Interaction volume radius: 10 \u00c5
Interaction volume height: 10 \u00c5
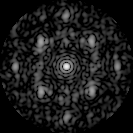
Disorder parameter: 0.4495